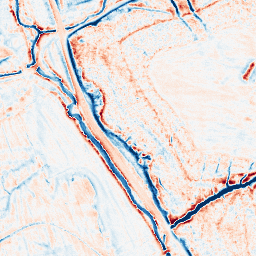
Category: edge_preserving
Decomposition family: anisotropic_diffusion
Decomposition parameters: iterations: 20
kappa: 30
gamma: 0.2
Upsampling method: lanczos
Upsampling parameters: scale: 8
Upsampling scale: 8